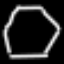
Label: octagon